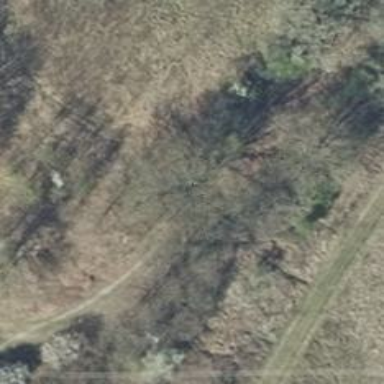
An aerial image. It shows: Row of deciduous broadleaved trees.